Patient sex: F
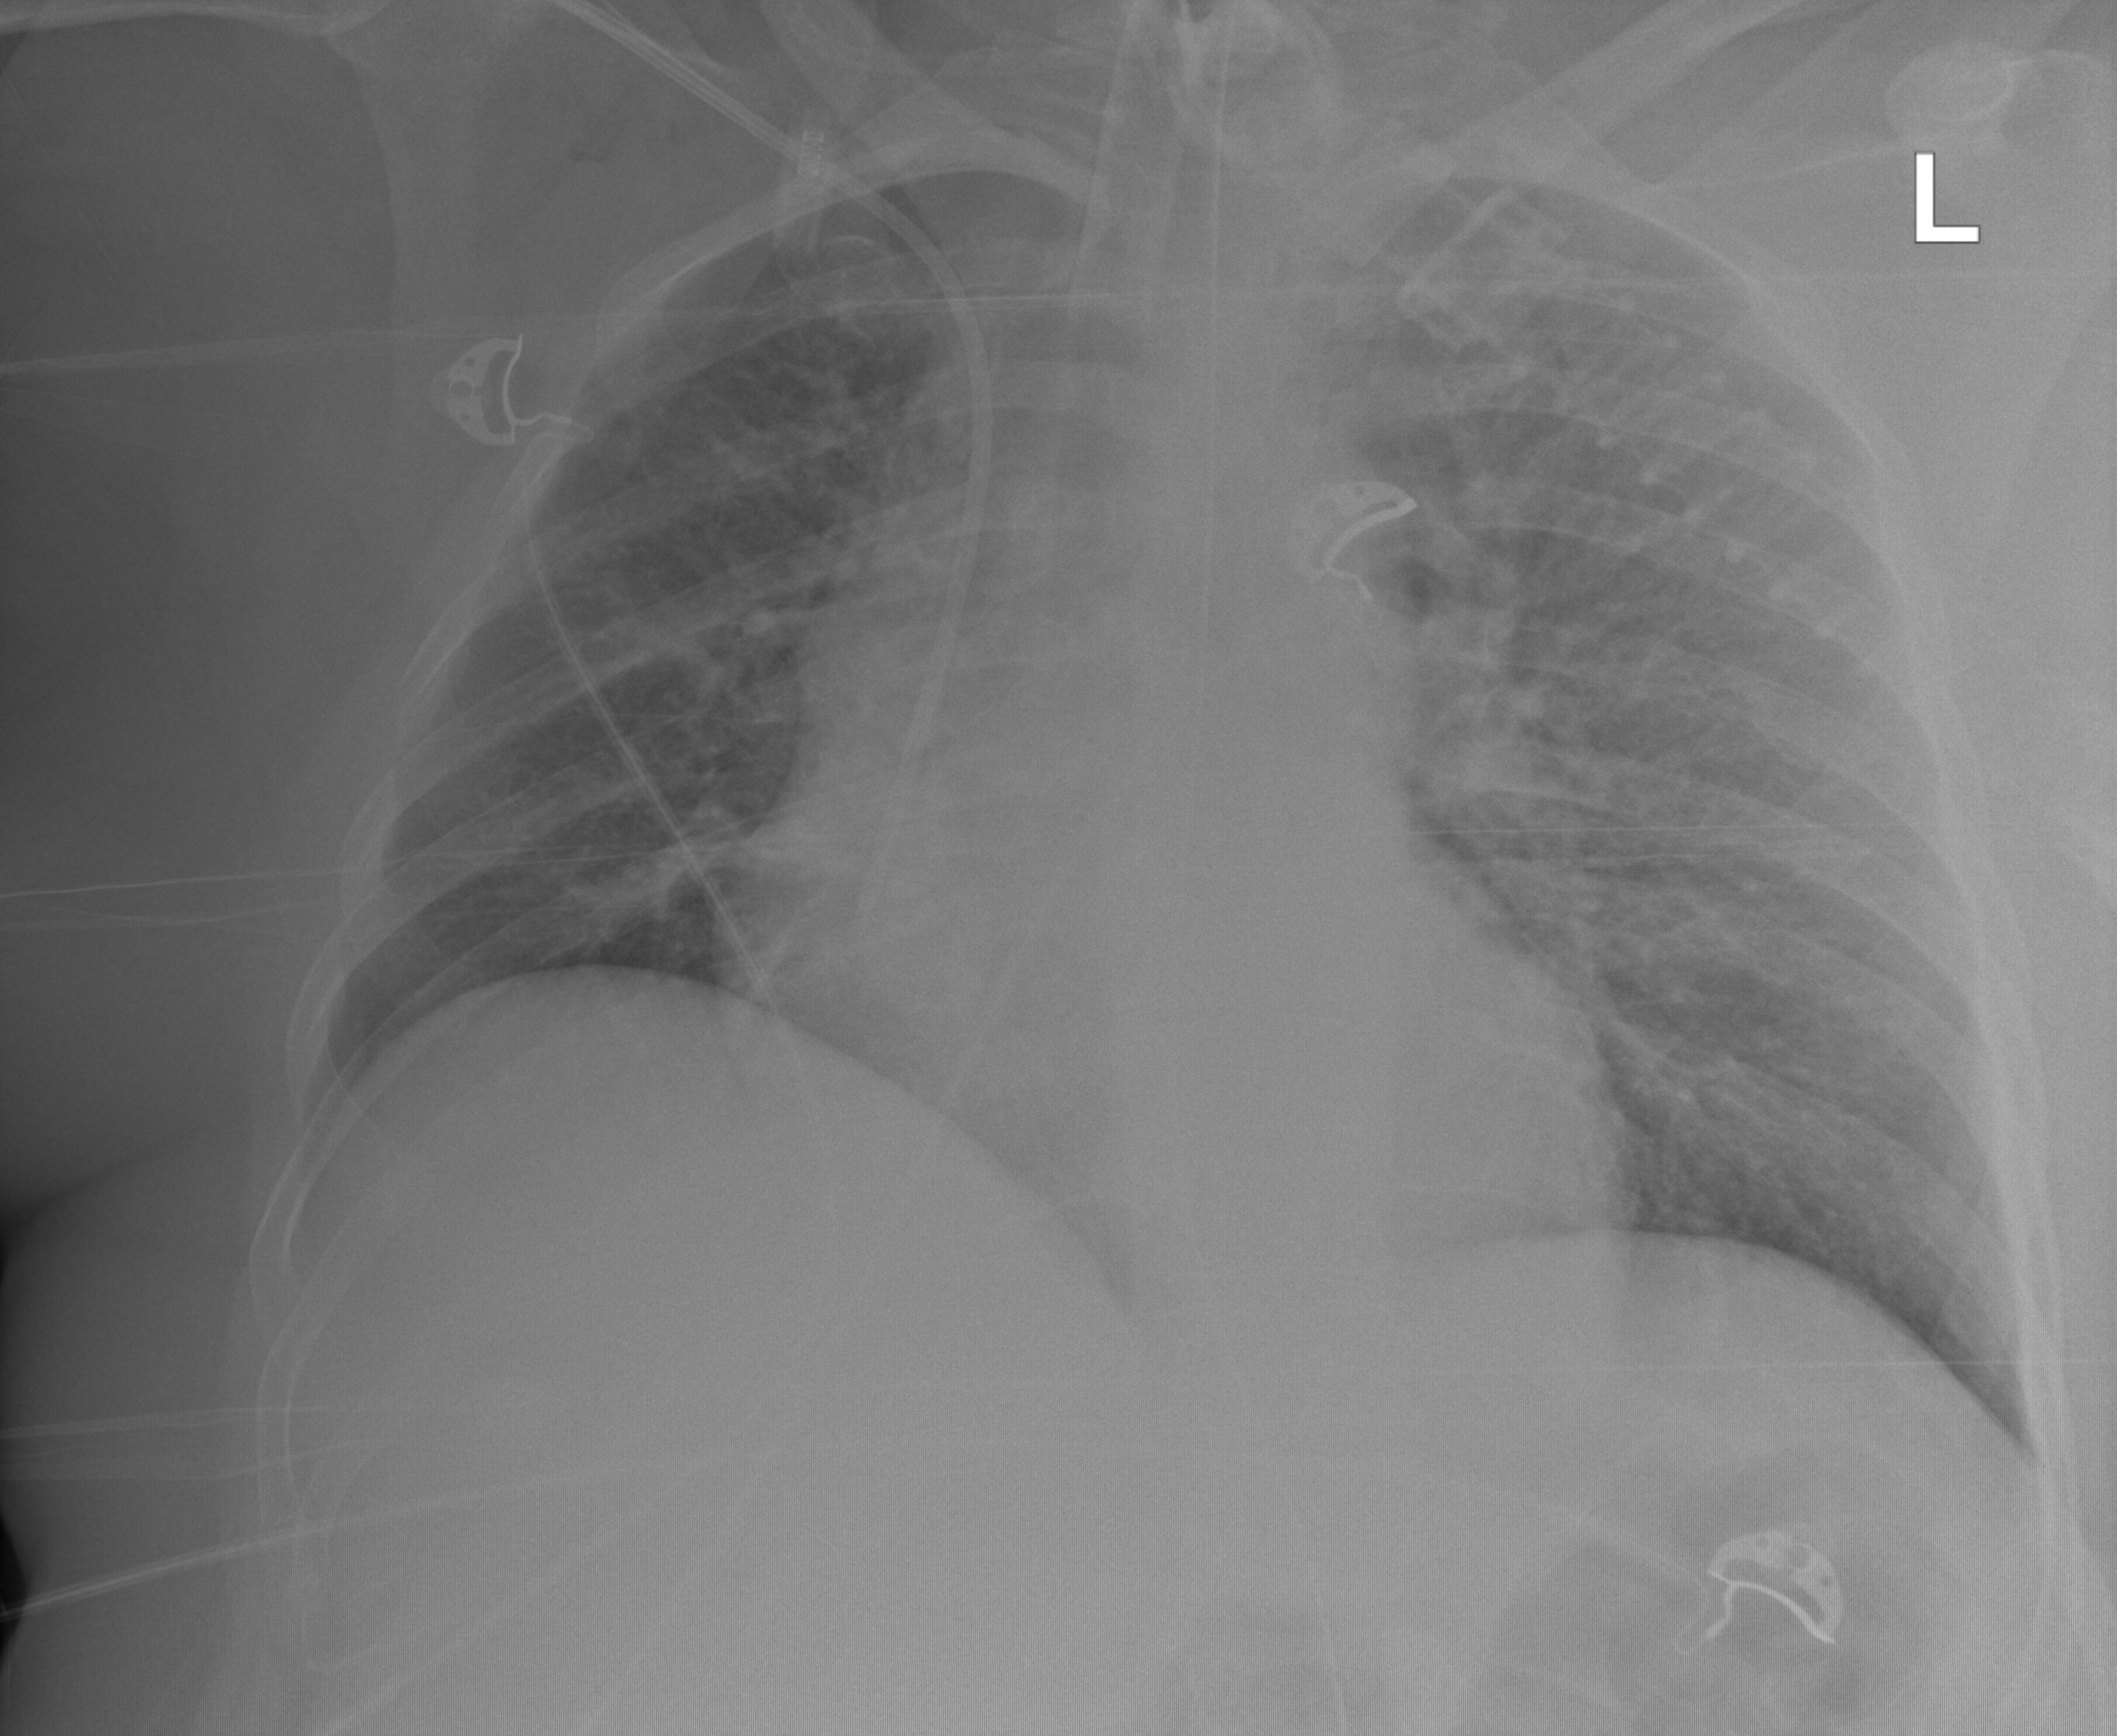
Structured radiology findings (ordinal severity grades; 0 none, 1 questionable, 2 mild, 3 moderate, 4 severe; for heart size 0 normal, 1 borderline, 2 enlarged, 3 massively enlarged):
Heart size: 2
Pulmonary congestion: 2
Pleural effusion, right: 0
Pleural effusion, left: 2
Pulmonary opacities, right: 2
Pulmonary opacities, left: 2
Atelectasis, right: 2
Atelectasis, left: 2